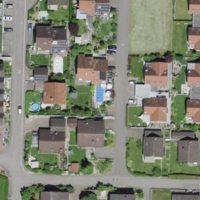
EUNIS habitat code: 54
Species observed at this site:
Aegopodium podagraria